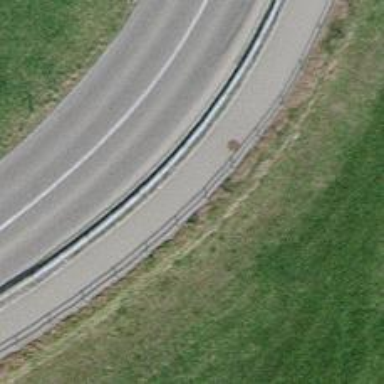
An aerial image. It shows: Asphalt sidewalk along the footway.